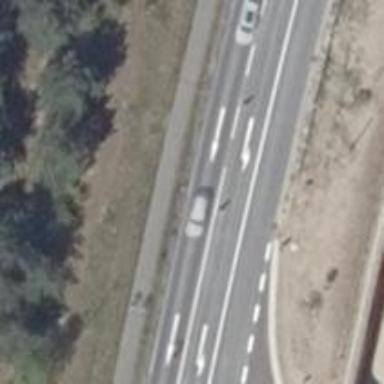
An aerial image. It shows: Secondary road with asphalt surface.